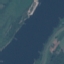
Land use / land cover class: River